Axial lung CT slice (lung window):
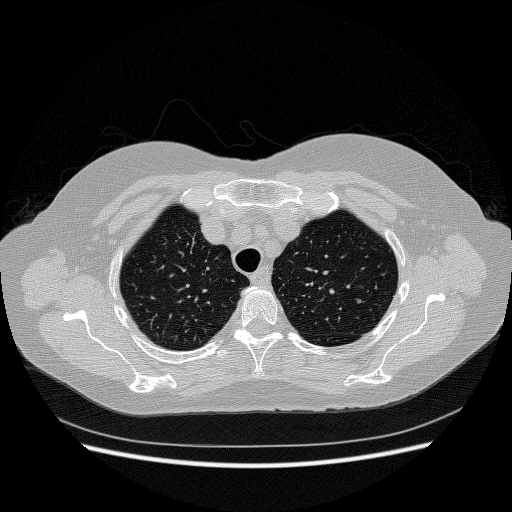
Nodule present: no